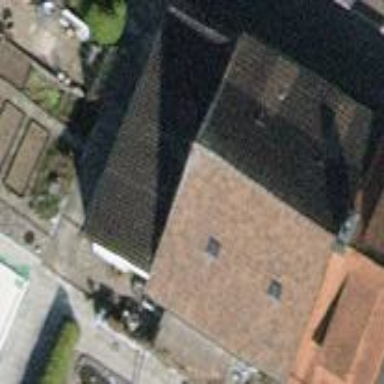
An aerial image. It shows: Building with tile roof.